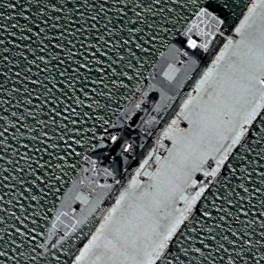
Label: destroyer